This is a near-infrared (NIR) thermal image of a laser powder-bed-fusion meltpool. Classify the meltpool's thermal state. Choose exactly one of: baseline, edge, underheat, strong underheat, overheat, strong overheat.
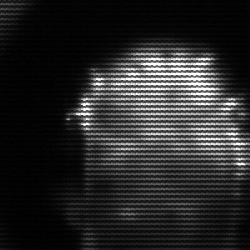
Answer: baseline